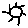
Label: sun